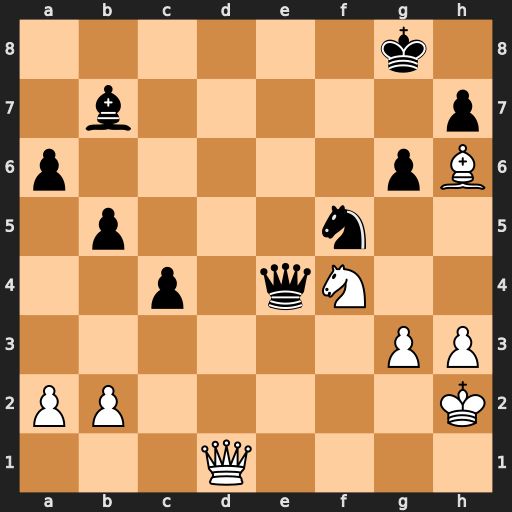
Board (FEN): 6k1/1b5p/p5pB/1p3n2/2p1qN2/6PP/PP5K/3Q4
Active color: w
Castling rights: -
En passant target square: -
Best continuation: Qd8+ Kf7 Qf8#